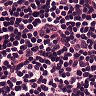
Metastatic tissue present: no